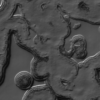
Label: not_dusty